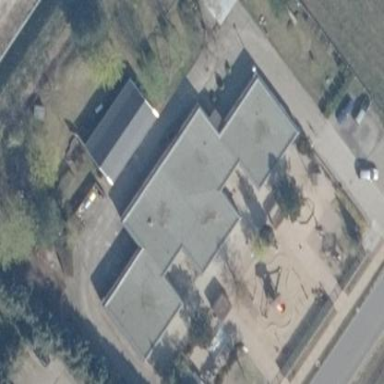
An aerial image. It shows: Kindergarten.